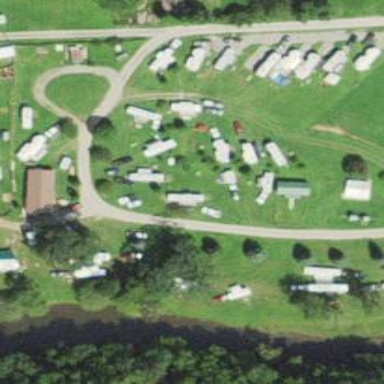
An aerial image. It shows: Caravan site for tourism.